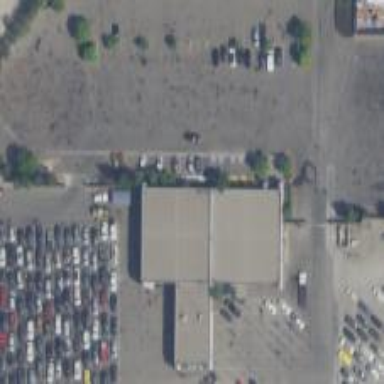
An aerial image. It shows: Commercial building.